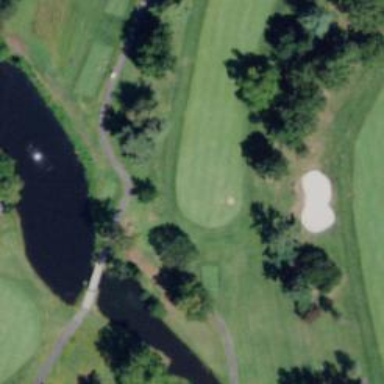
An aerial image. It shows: The area is marked as out of bounds on the golf course.